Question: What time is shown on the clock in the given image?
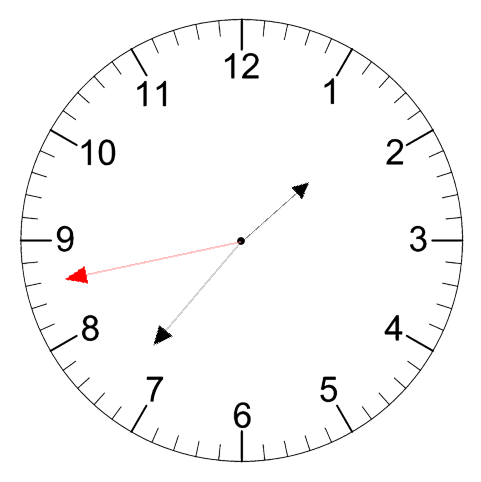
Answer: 01:36:43